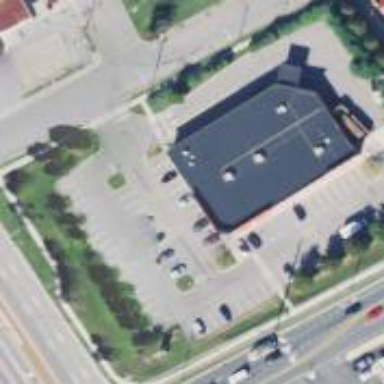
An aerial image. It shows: Parking space is available.